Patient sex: M
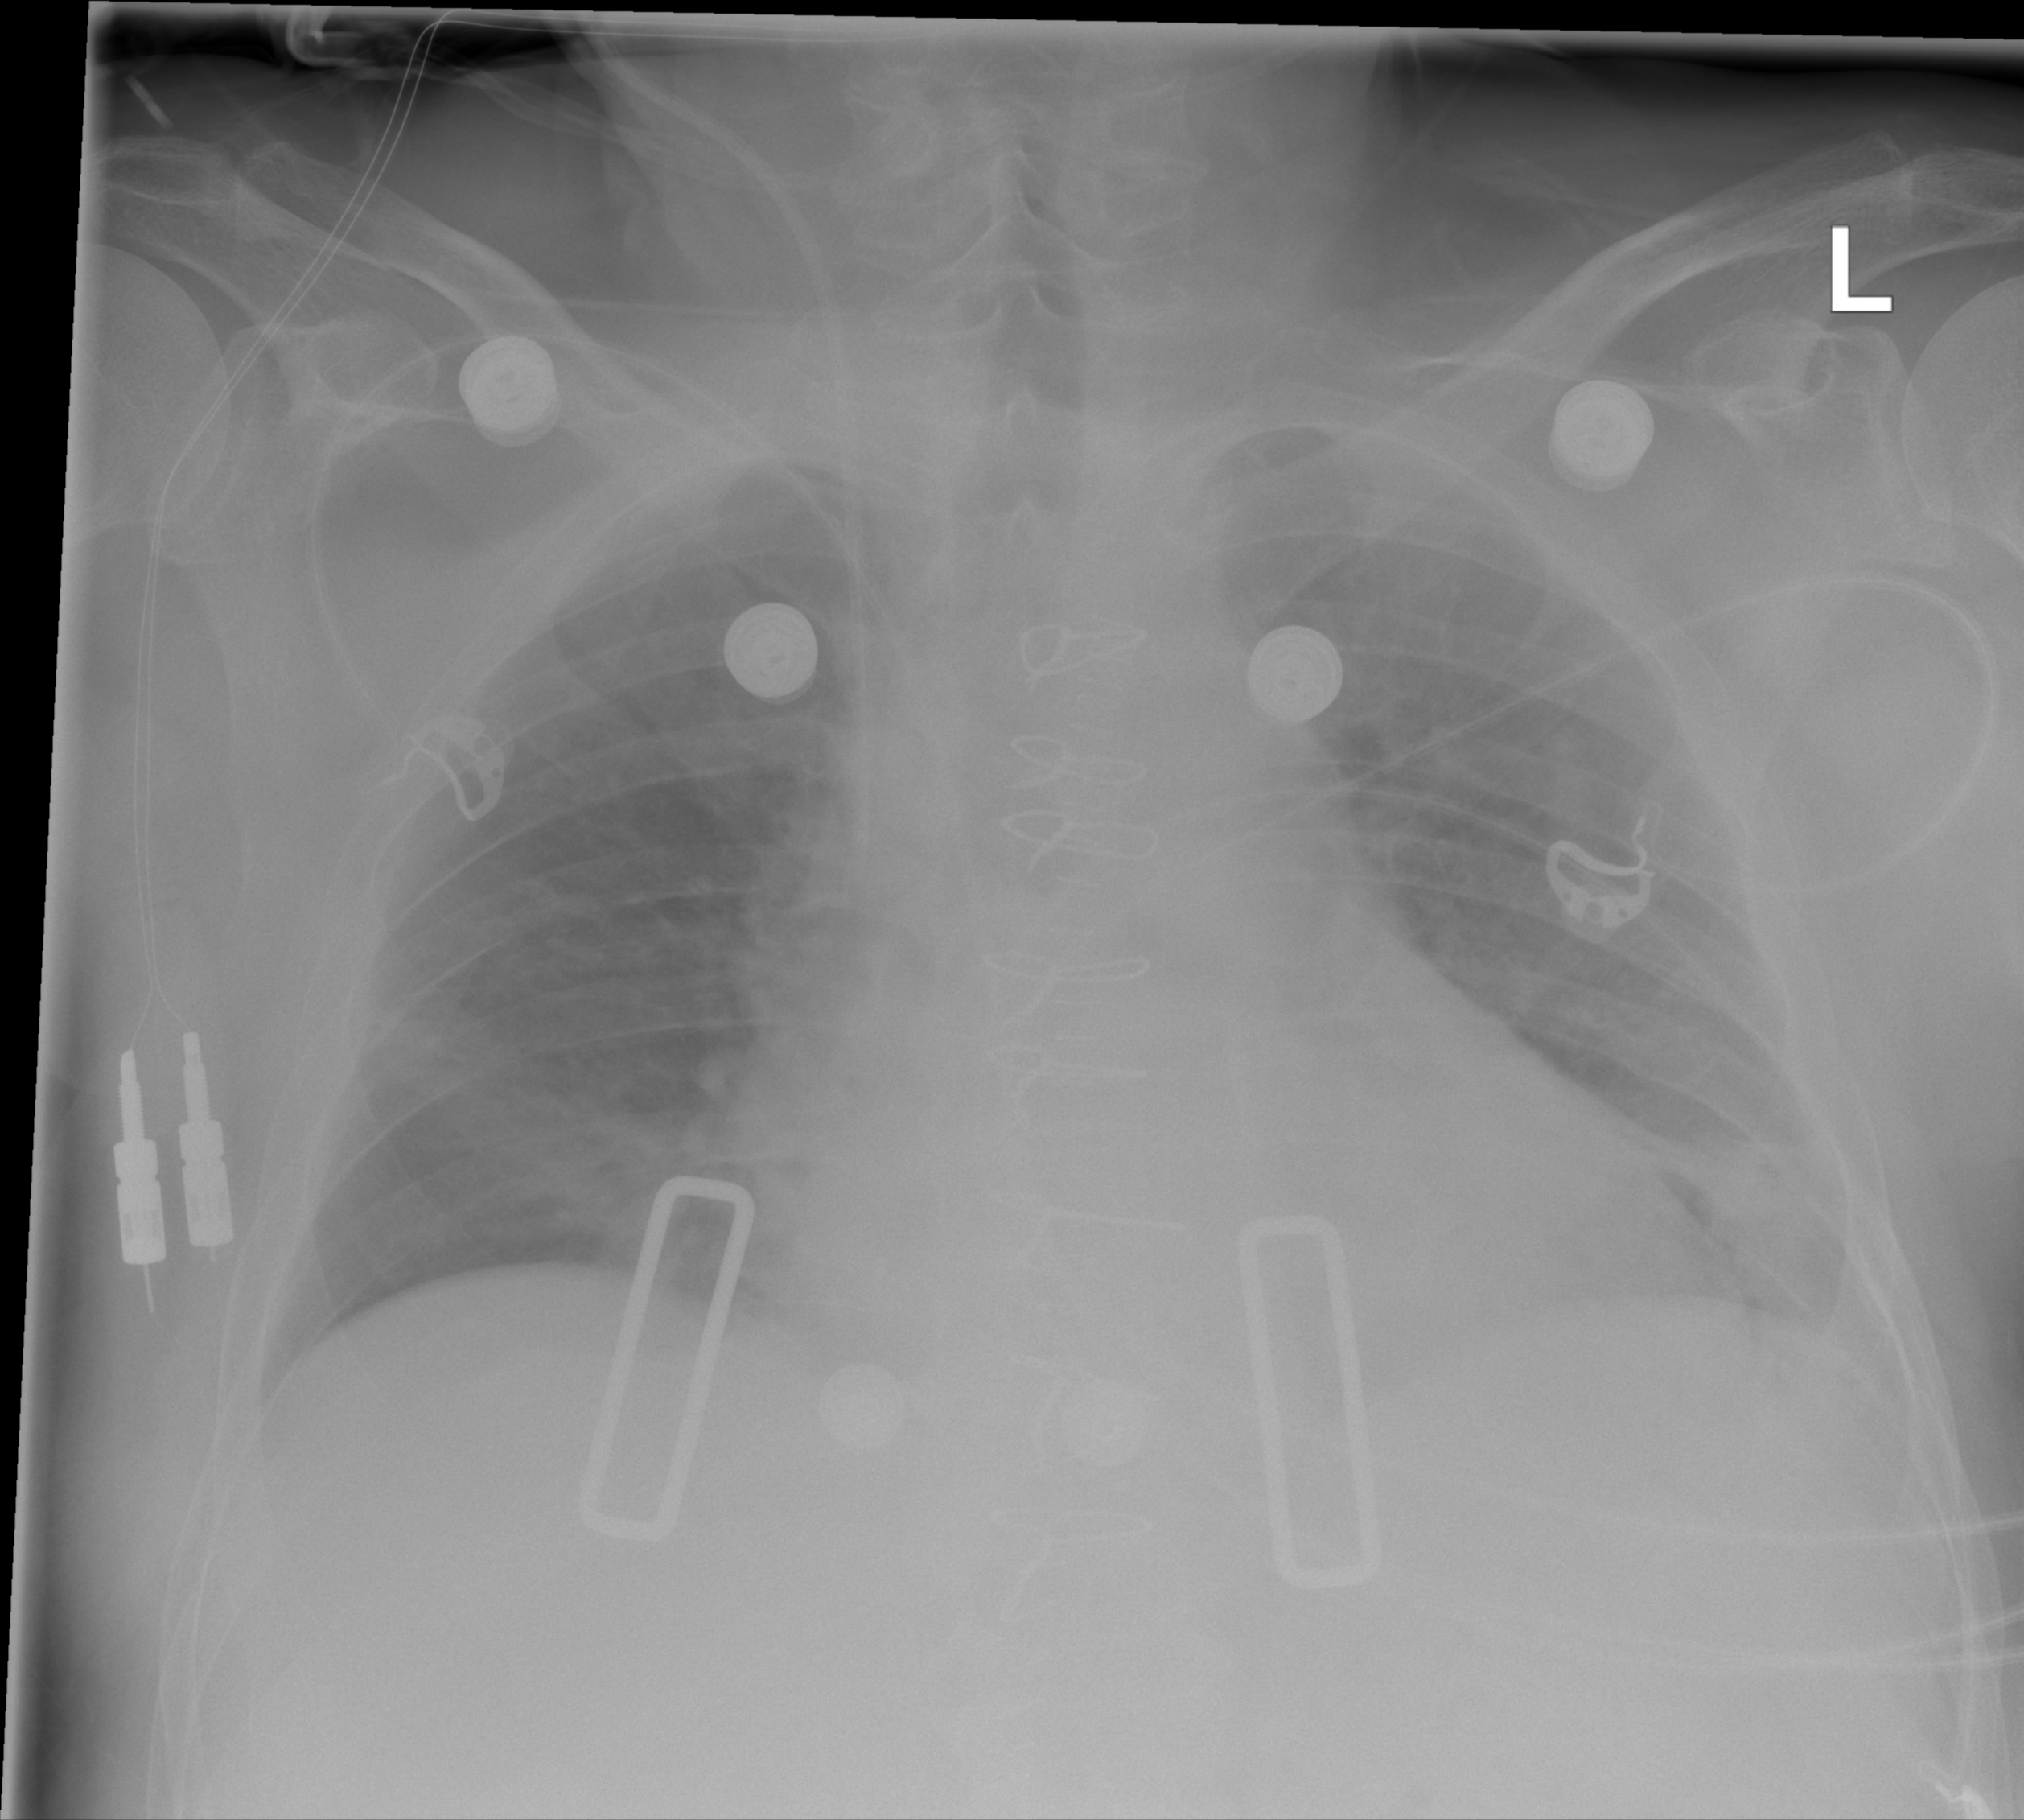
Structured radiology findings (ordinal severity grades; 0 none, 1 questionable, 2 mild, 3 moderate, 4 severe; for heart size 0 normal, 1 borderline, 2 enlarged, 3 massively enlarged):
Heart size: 2
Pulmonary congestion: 0
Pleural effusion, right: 0
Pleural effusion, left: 2
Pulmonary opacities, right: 2
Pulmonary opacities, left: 0
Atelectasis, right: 0
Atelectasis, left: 2